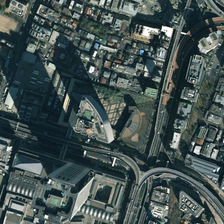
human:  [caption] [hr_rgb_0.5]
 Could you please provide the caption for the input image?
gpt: the dense residential area in the city center .

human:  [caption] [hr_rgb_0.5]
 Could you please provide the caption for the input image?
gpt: many buildings are in a commercial area .

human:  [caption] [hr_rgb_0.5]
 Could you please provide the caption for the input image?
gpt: a dense residential area is tall buildings .

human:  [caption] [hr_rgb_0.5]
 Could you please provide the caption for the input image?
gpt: many buildings are in a commercial area .

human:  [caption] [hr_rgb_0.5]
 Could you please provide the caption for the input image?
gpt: a dense residential area is tall buildings .